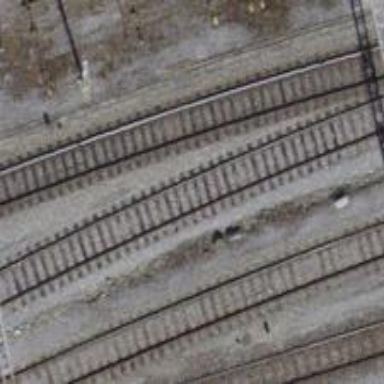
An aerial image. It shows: Single track railway spur with electrification through contact line.